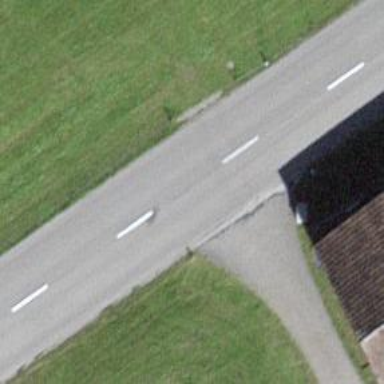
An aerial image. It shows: Primary road with asphalt surface.